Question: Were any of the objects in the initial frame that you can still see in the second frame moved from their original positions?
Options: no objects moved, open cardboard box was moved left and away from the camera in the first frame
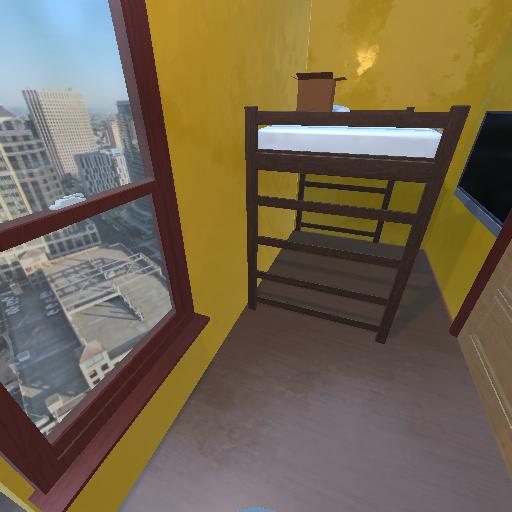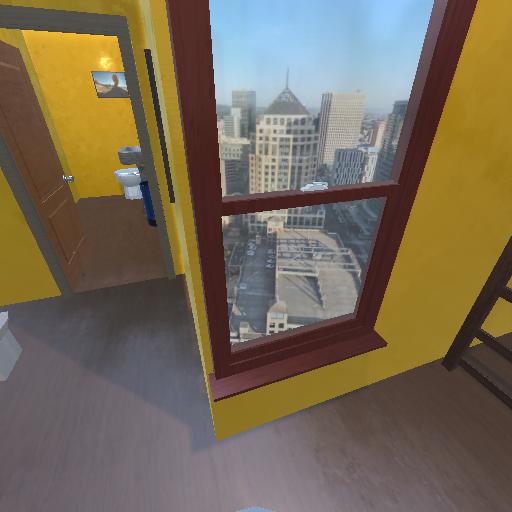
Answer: no objects moved